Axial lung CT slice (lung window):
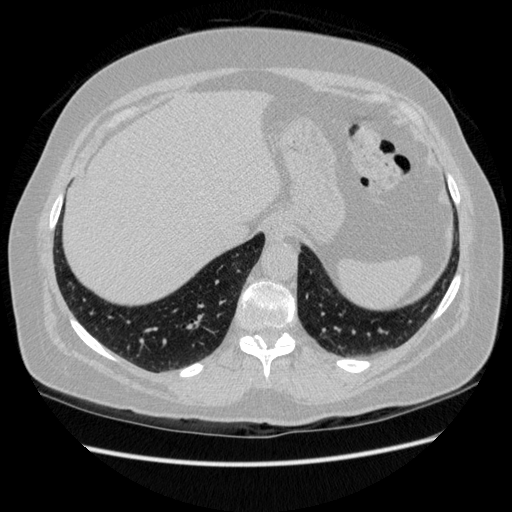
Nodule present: no